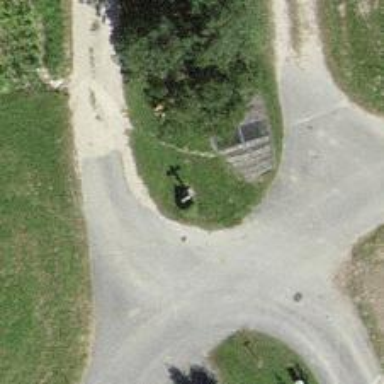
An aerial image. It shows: Historic wayside cross.